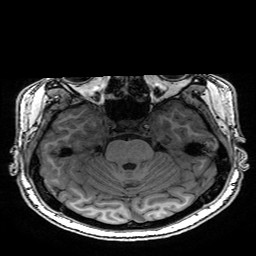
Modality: T1w
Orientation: coronal
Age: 19
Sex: male
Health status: healthy
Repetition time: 2.53 s
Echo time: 0.0034 s